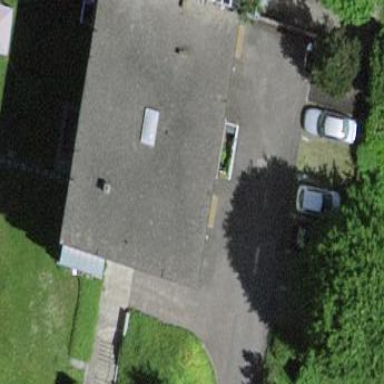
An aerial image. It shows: View of apartment building.